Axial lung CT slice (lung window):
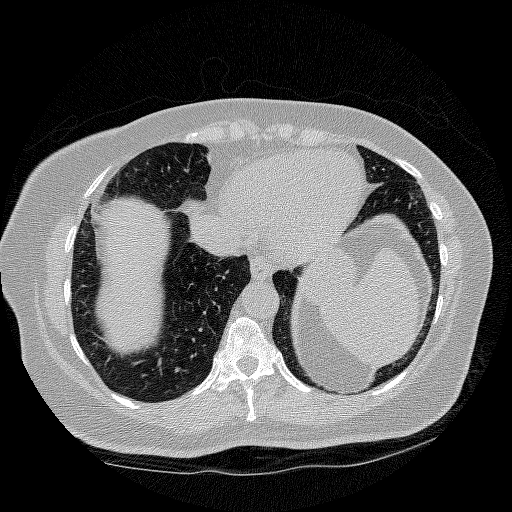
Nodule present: no